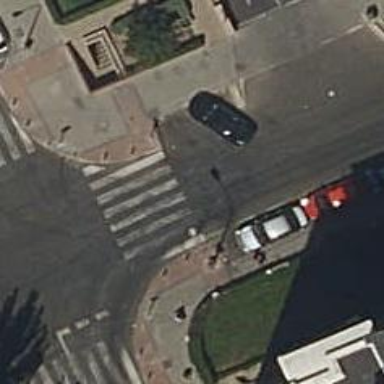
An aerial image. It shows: Zebra crossing on the road.